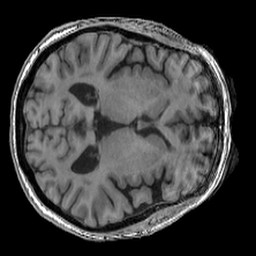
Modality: T1w
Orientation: axial
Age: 66
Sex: female
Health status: ill
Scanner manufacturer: ge
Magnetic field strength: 3 T
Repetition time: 0.008164 s
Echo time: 0.003184 s